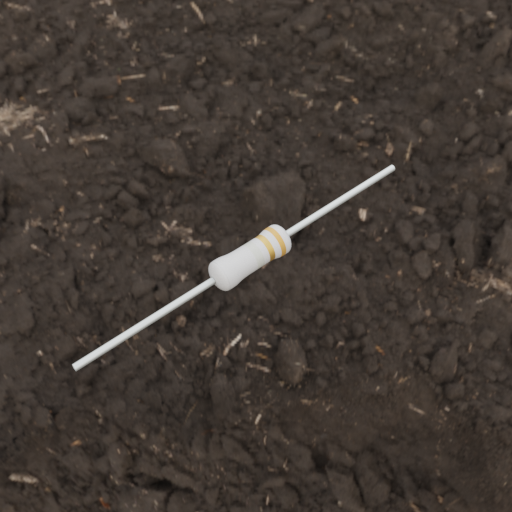
Resistor colour bands (in order): silver, gold, gold